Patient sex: M
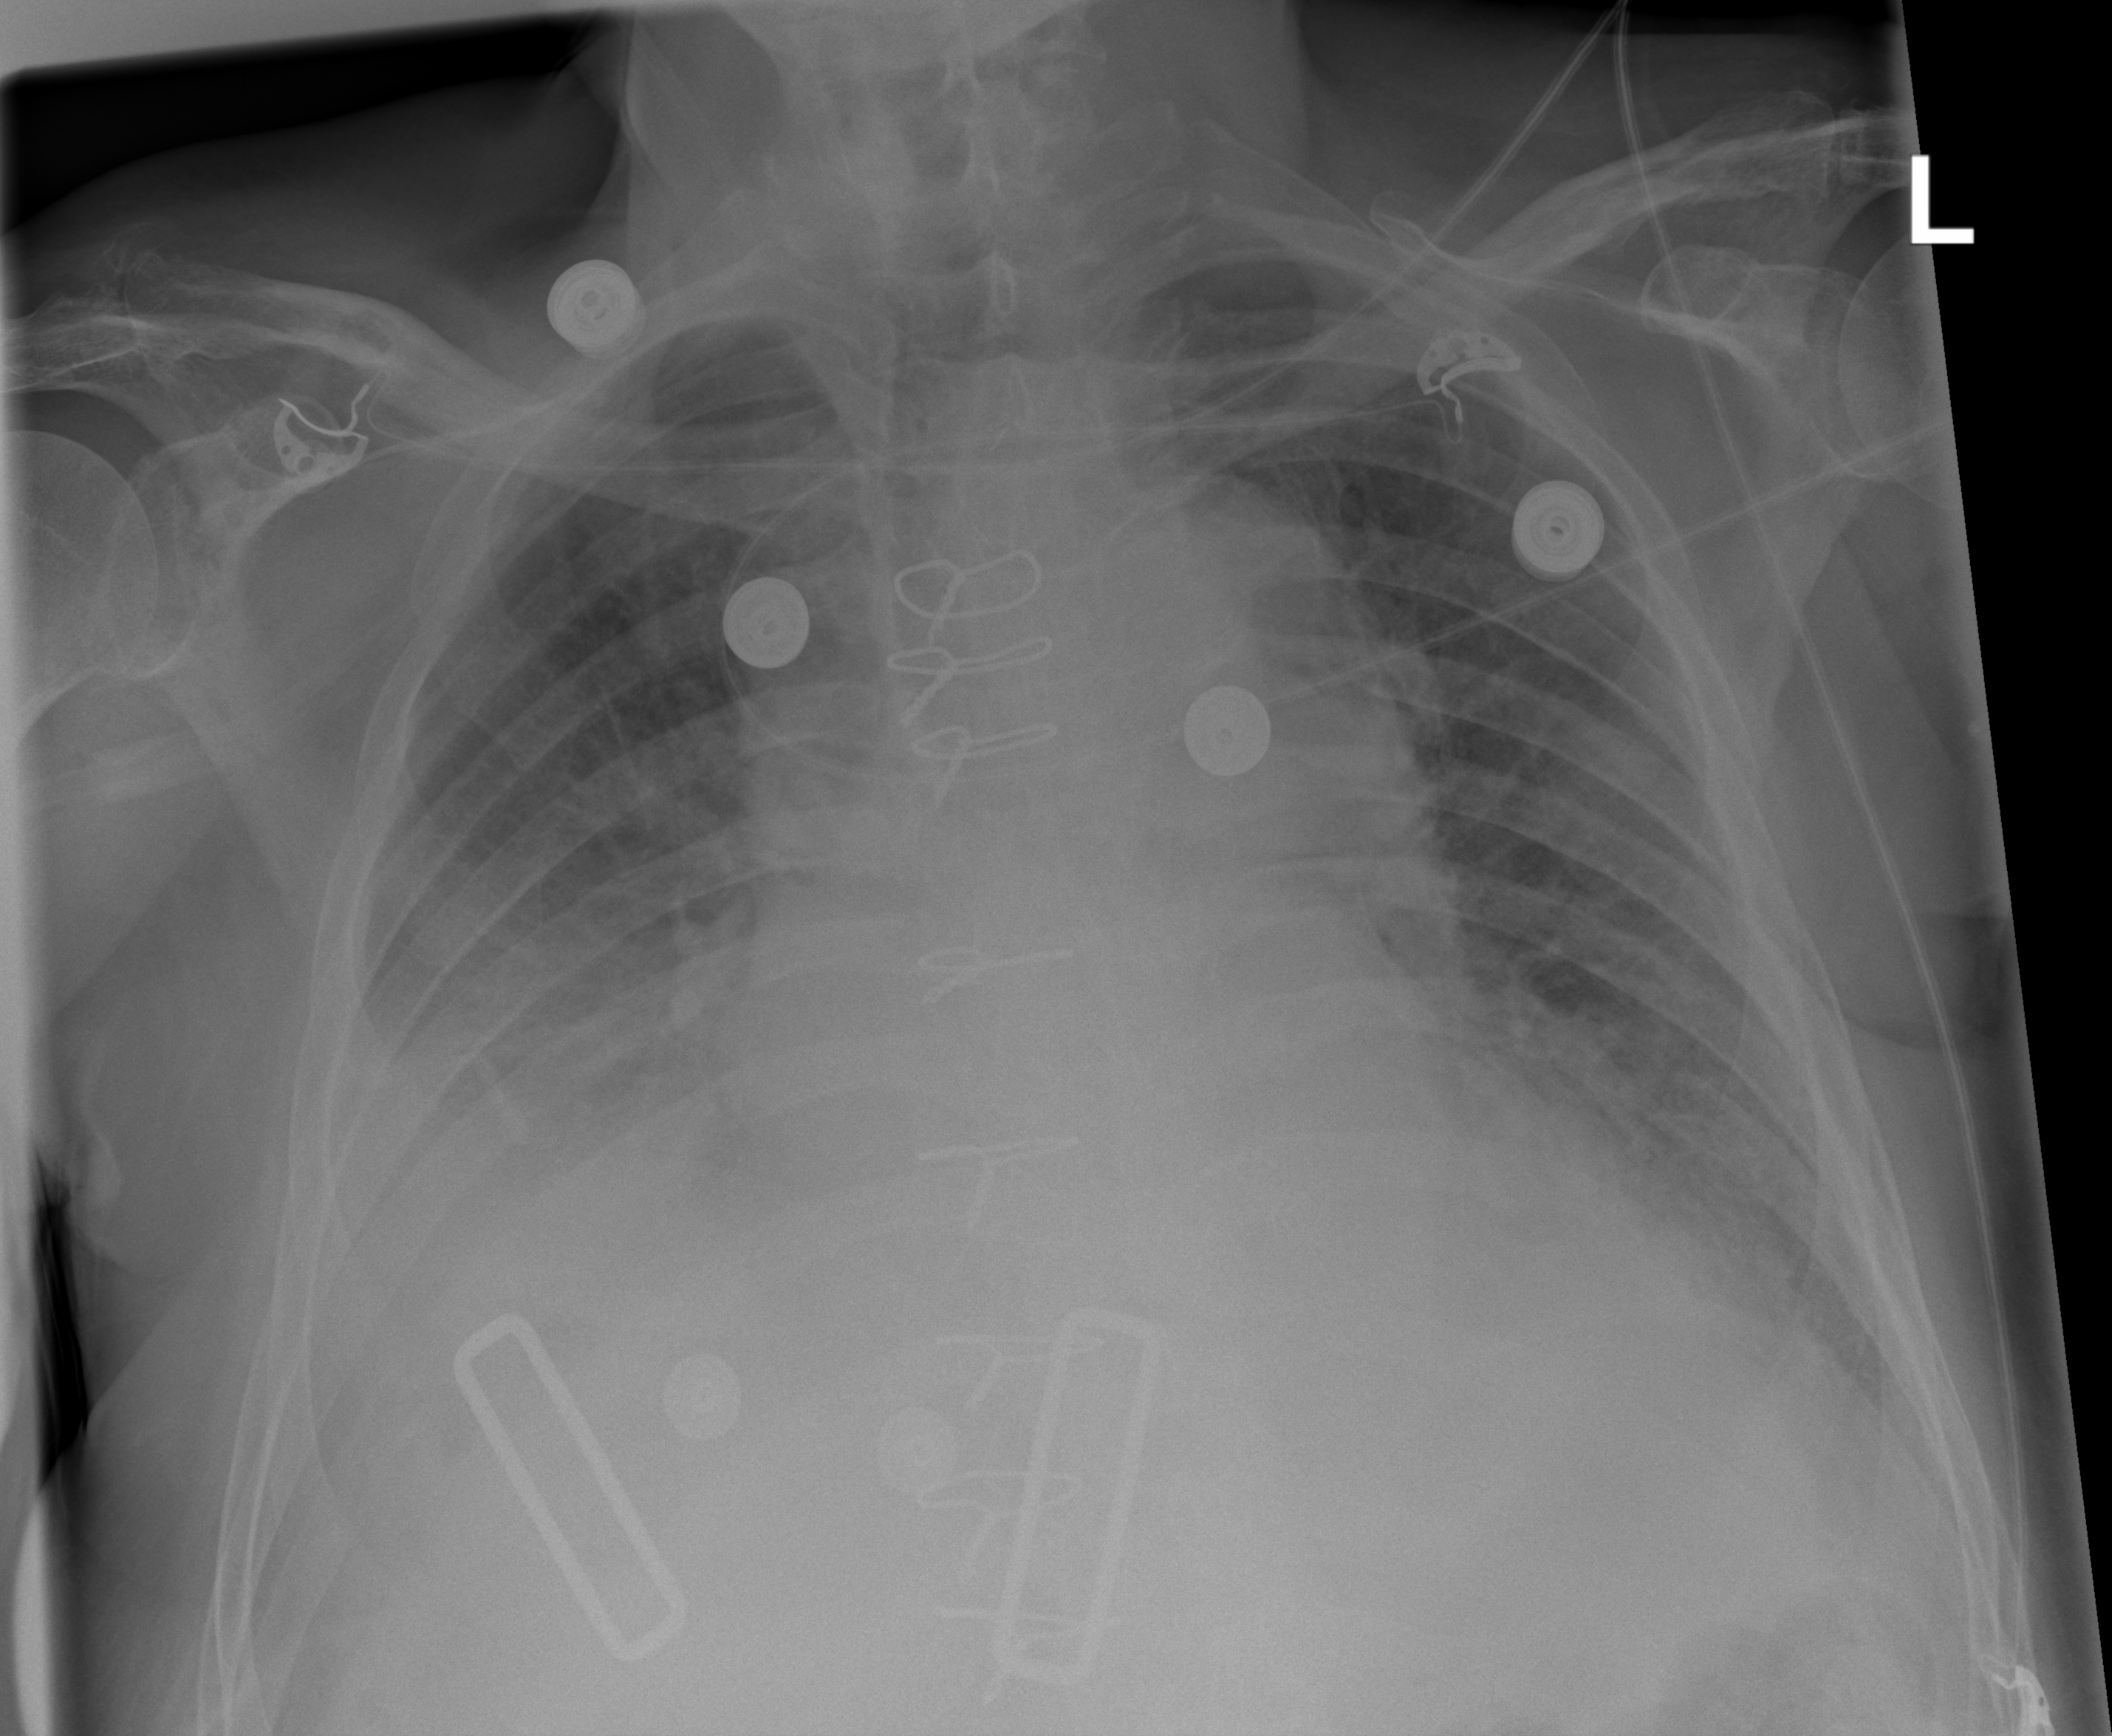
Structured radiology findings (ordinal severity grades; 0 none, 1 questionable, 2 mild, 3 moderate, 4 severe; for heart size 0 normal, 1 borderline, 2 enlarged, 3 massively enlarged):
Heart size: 2
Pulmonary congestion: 2
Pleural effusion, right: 3
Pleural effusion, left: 2
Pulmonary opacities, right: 2
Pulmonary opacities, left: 2
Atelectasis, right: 3
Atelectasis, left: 2